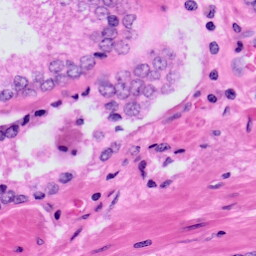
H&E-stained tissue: Prostate